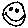
Label: smiley face